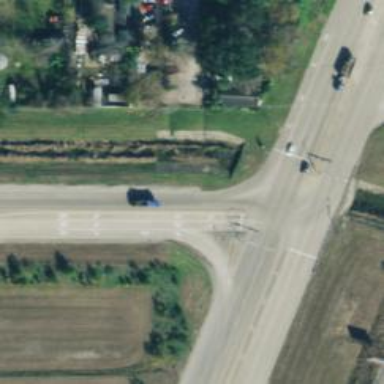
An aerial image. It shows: Frontage road connected to secondary link.